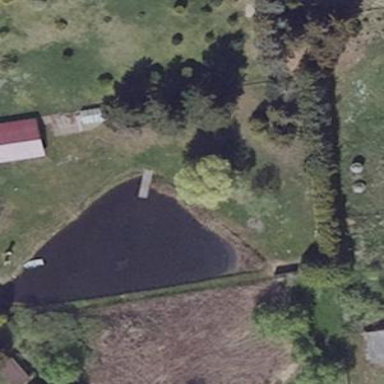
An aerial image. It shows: Peaceful pond surrounded by nature.